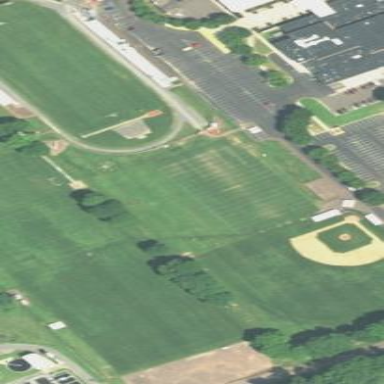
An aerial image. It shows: Pitch designated for field hockey on leisure land.